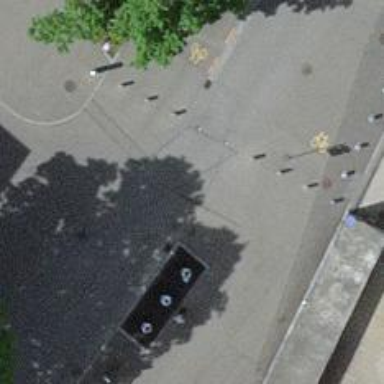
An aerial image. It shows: Rising bollard is in place as barrier.